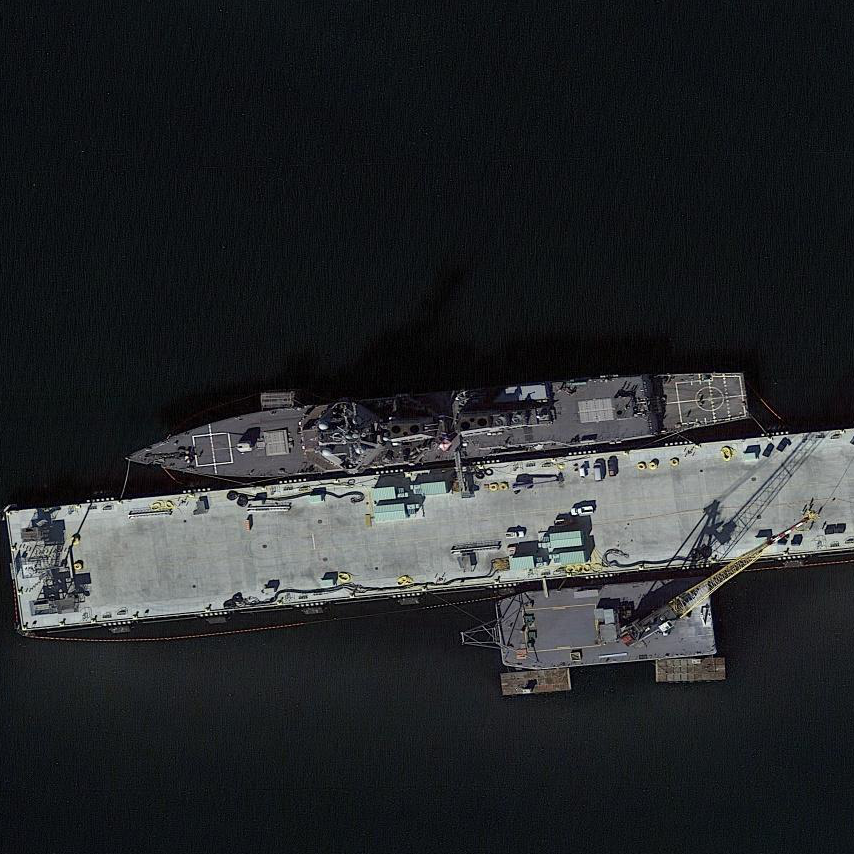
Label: destroyer